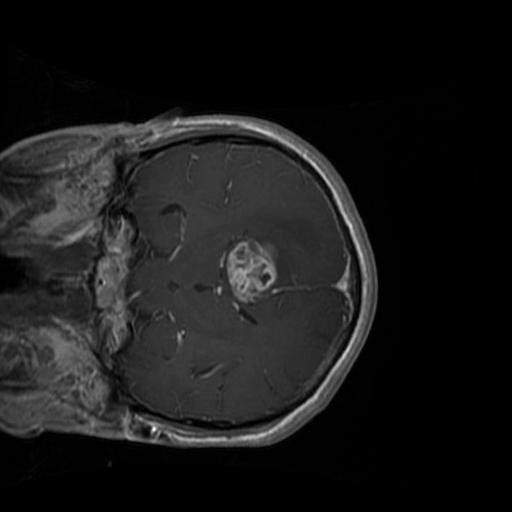
Label: brain_glioma